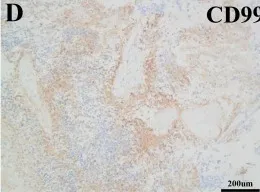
GFAP. MXB Biotechnologies).
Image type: pathology (immunostaining)